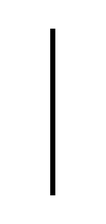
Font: Inter_Thin